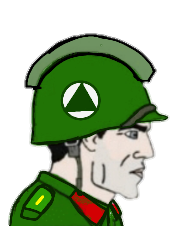
Label: 4_Yes_Chad